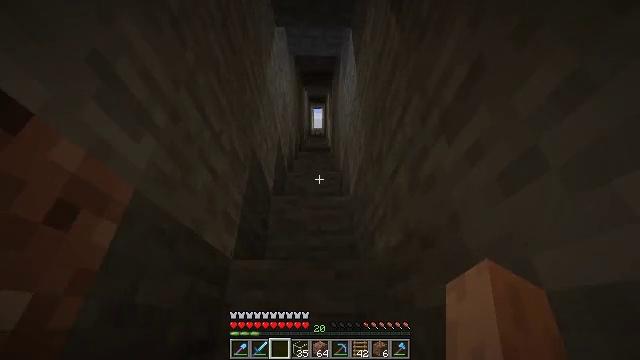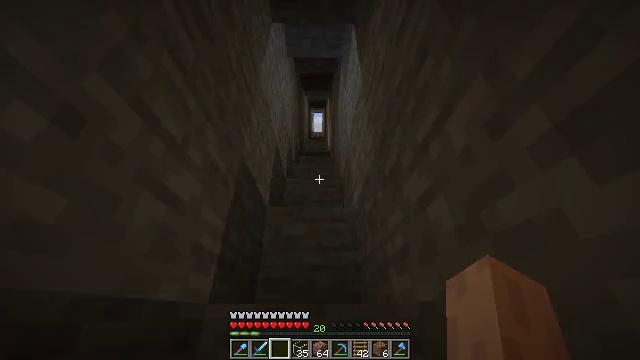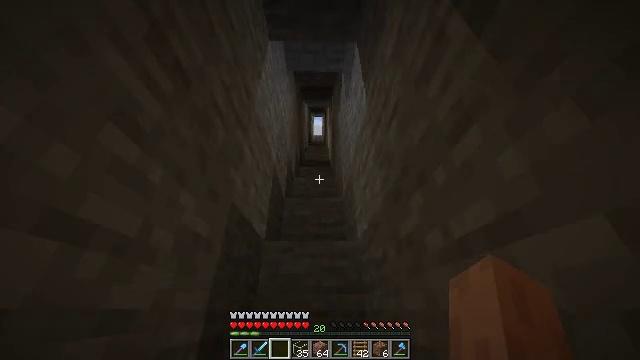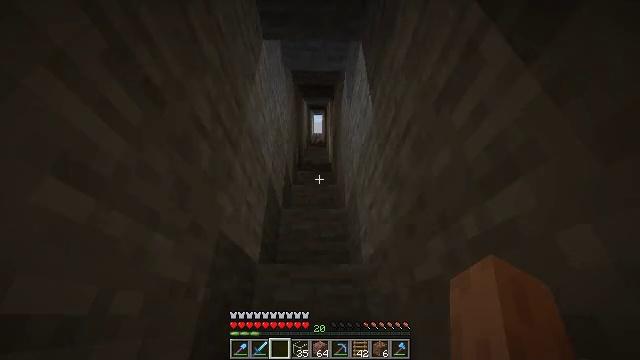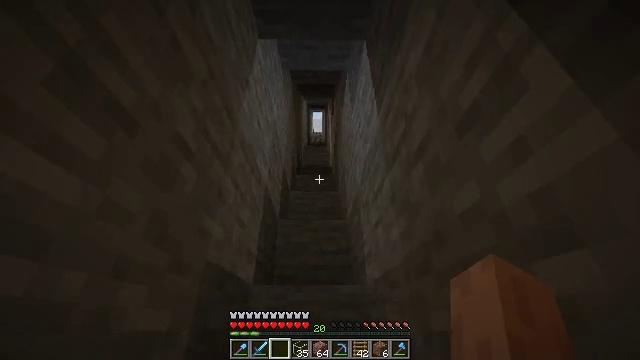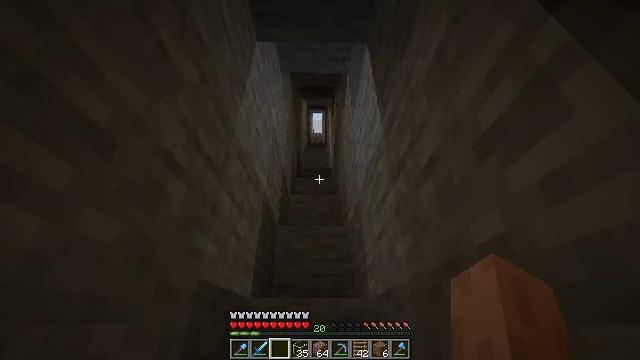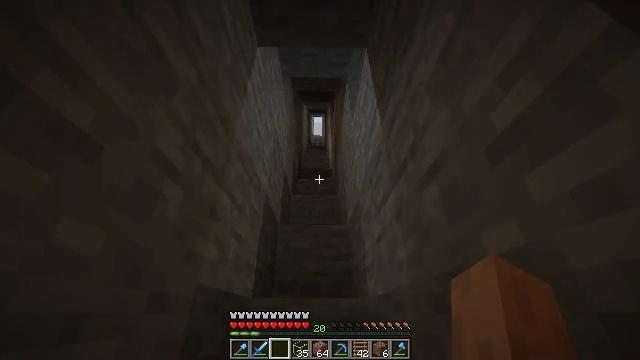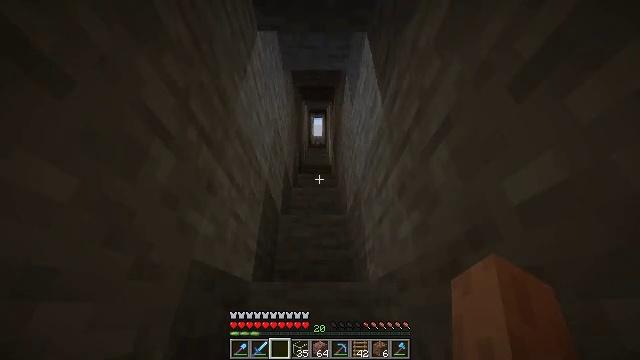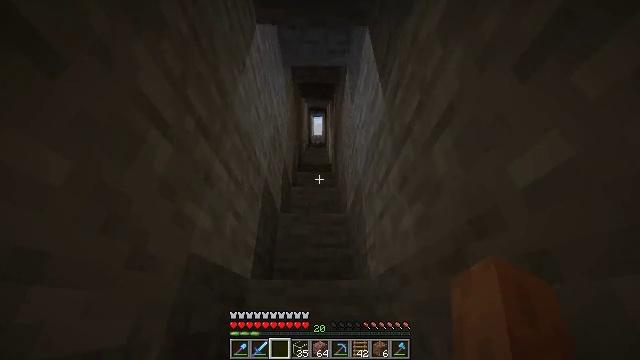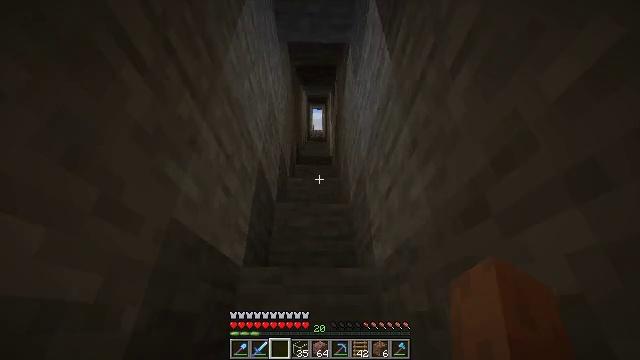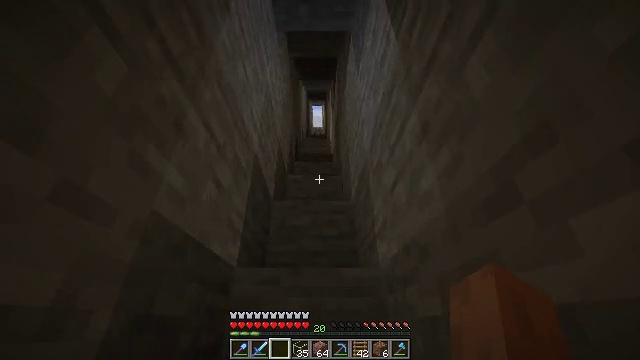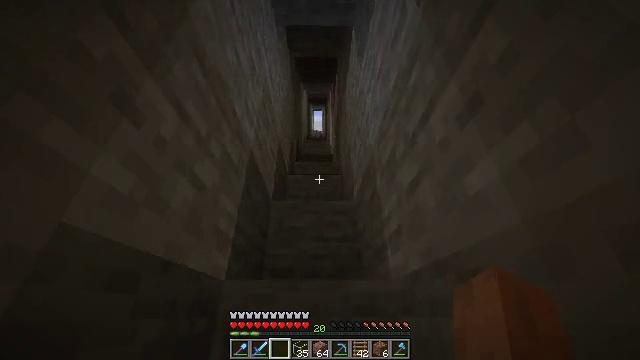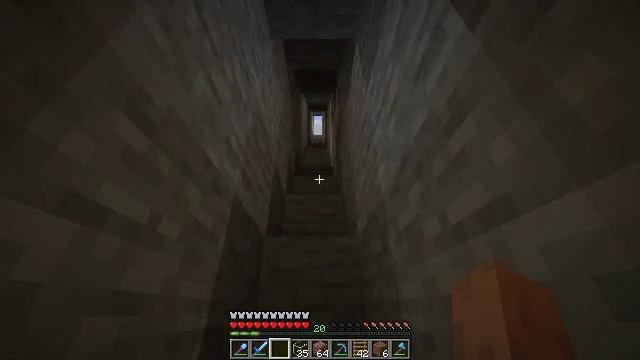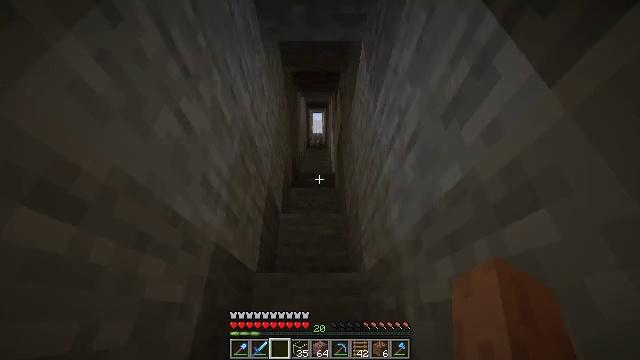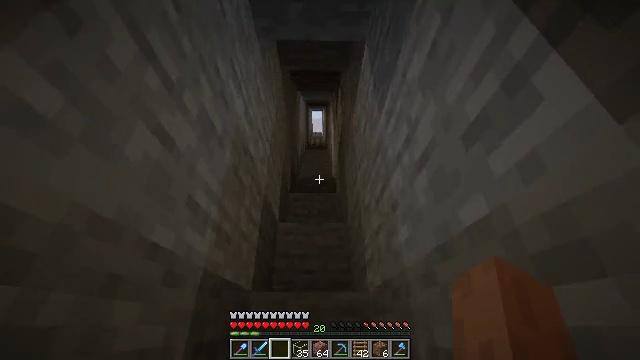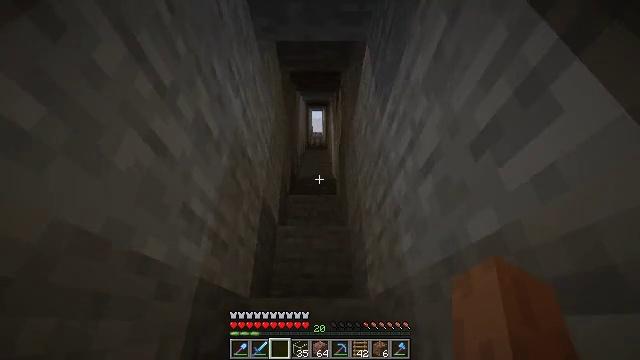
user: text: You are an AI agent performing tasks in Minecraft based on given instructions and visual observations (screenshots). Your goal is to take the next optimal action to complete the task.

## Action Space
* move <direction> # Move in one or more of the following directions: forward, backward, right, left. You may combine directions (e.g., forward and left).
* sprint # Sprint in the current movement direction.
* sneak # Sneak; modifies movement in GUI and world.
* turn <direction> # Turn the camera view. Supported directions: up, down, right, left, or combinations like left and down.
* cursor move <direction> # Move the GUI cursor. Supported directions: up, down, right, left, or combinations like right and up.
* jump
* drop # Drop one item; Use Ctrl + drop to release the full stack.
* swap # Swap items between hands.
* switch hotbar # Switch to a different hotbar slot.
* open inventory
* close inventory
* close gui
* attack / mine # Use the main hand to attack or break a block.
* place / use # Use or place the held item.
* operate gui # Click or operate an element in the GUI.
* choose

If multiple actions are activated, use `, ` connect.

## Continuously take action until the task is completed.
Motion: motion action
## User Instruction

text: Gather the ladder by attacking it.
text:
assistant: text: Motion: move forward, jump
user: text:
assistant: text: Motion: move forward, sprint, jump
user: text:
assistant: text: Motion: move forward, sprint, jump
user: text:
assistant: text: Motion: move forward, sprint, jump
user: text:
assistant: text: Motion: move forward, jump
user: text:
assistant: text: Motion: move forward, jump
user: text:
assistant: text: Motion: move forward, jump
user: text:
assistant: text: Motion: move forward, jump
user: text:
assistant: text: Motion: move forward, jump
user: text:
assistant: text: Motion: move forward, jump
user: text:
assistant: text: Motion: move forward, jump
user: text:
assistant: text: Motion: move forward, jump
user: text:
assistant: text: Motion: move forward, sprint, jump
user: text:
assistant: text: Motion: move forward, sprint, jump
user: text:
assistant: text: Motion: move forward, sprint, jump
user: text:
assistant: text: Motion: move forward, sprint, jump
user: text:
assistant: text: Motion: move forward, jump
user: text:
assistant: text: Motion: move forward, jump
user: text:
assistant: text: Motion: move forward, jump
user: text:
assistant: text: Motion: move forward, jump
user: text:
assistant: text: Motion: move forward, jump
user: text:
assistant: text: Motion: move forward, jump
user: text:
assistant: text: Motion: move forward, jump
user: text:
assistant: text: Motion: move forward, sprint, jump
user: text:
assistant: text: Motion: move forward, sprint, jump
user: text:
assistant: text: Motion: move forward, sprint, jump
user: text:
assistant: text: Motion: move forward, sprint, jump
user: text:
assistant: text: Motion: move forward, jump
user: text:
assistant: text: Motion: move forward, jump
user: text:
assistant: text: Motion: move forward, jump